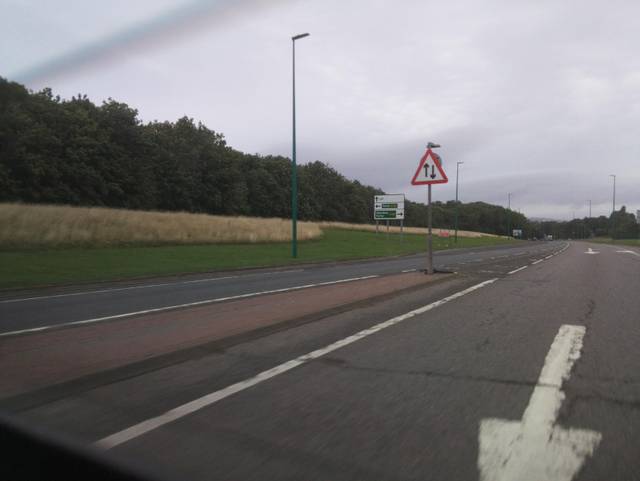
Region: United Kingdom
Coordinates: 56.463, -3.057